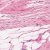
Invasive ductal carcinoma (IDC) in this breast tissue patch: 0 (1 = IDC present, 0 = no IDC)